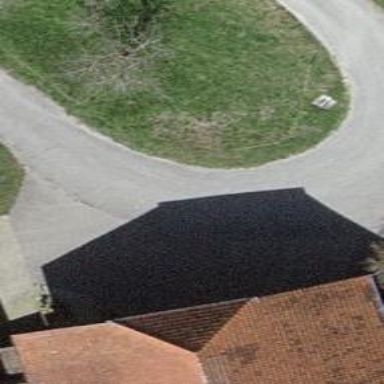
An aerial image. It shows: Residential road without sidewalk.